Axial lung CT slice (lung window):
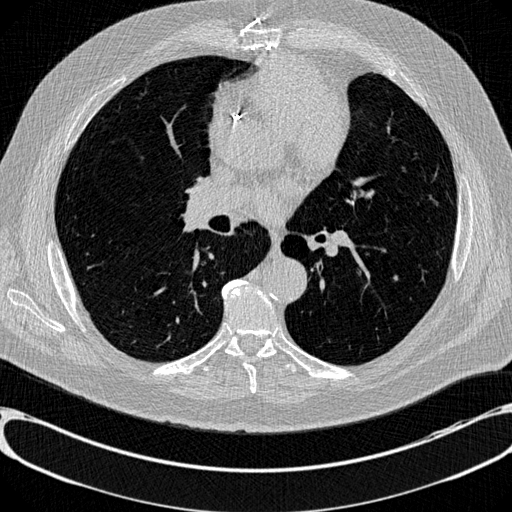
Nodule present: no